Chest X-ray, PA view. Patient: 18 years old, sex F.
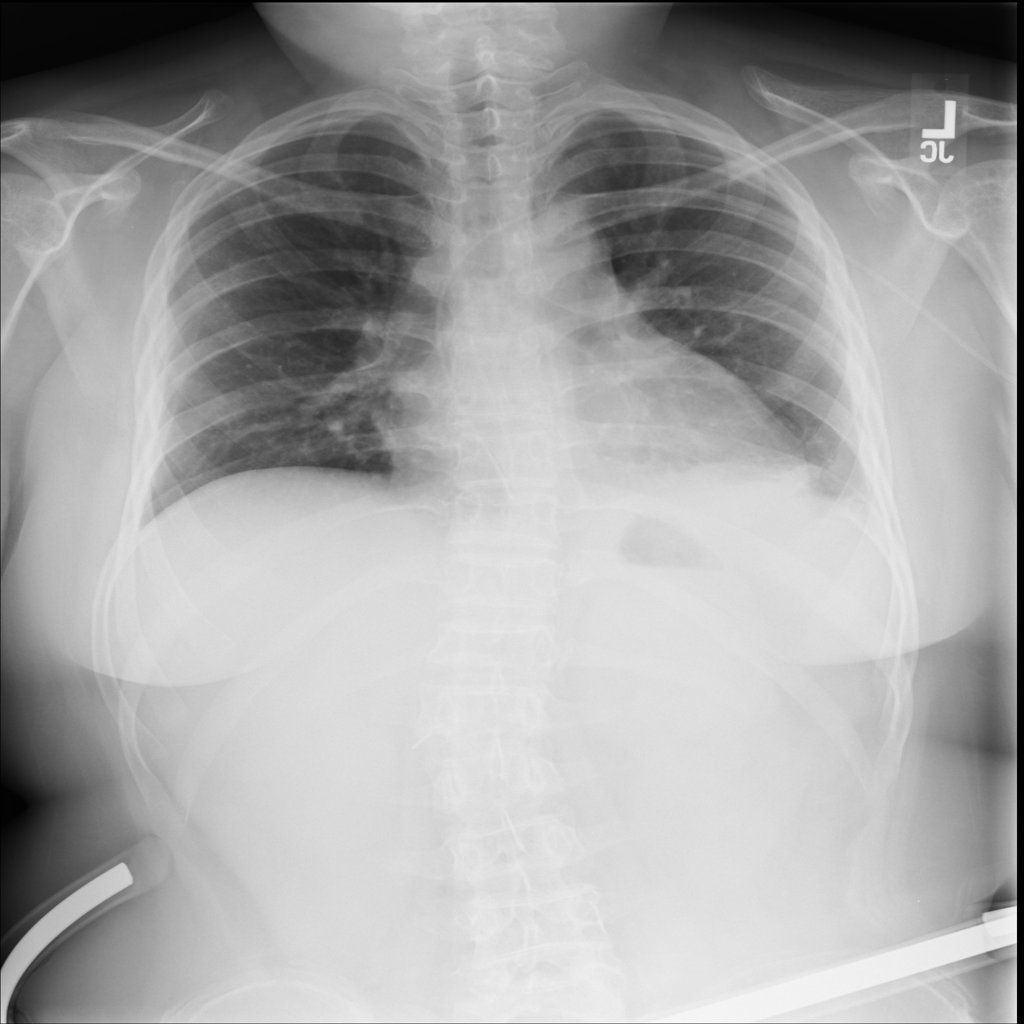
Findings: Atelectasis, Effusion, Infiltration